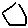
Label: hexagon